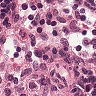
Metastatic tissue present: no